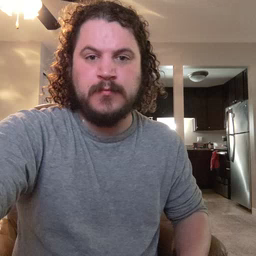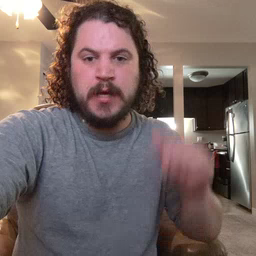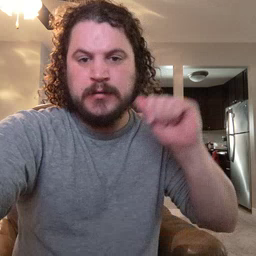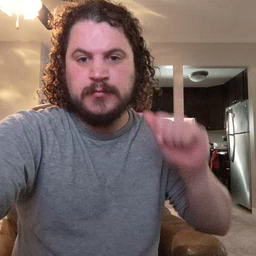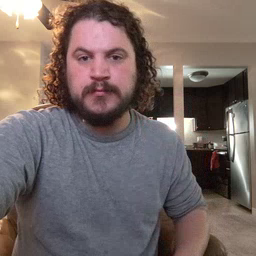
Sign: aunt